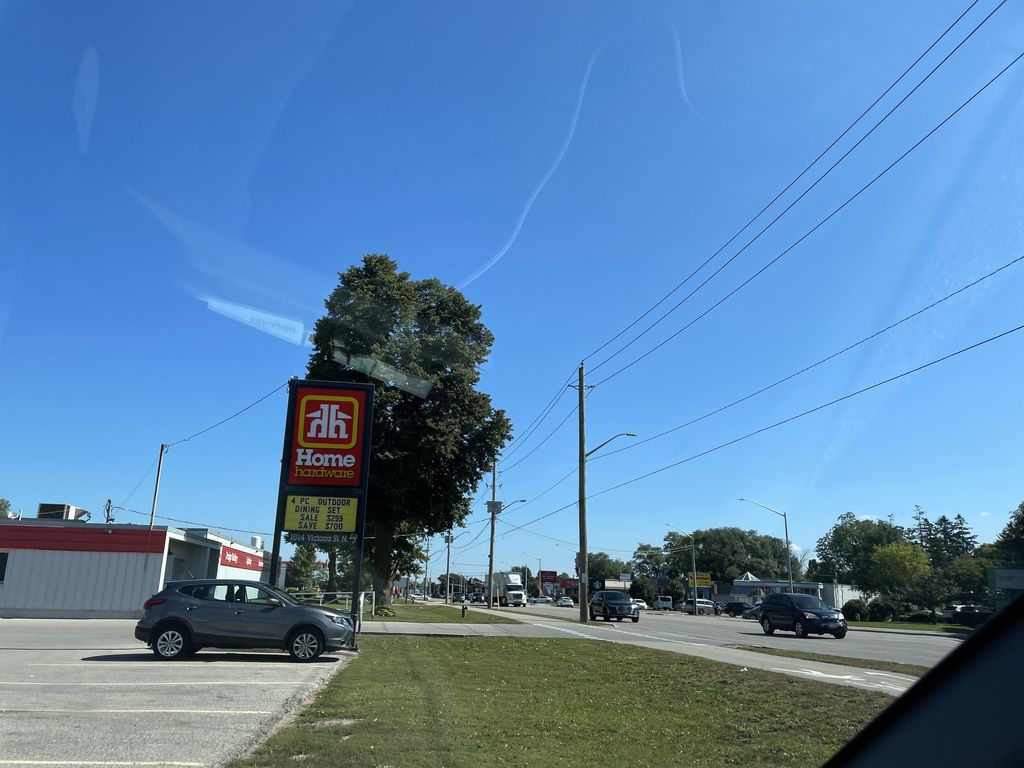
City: kitchener-waterloo